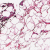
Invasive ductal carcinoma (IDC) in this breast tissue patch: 0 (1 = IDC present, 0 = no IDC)